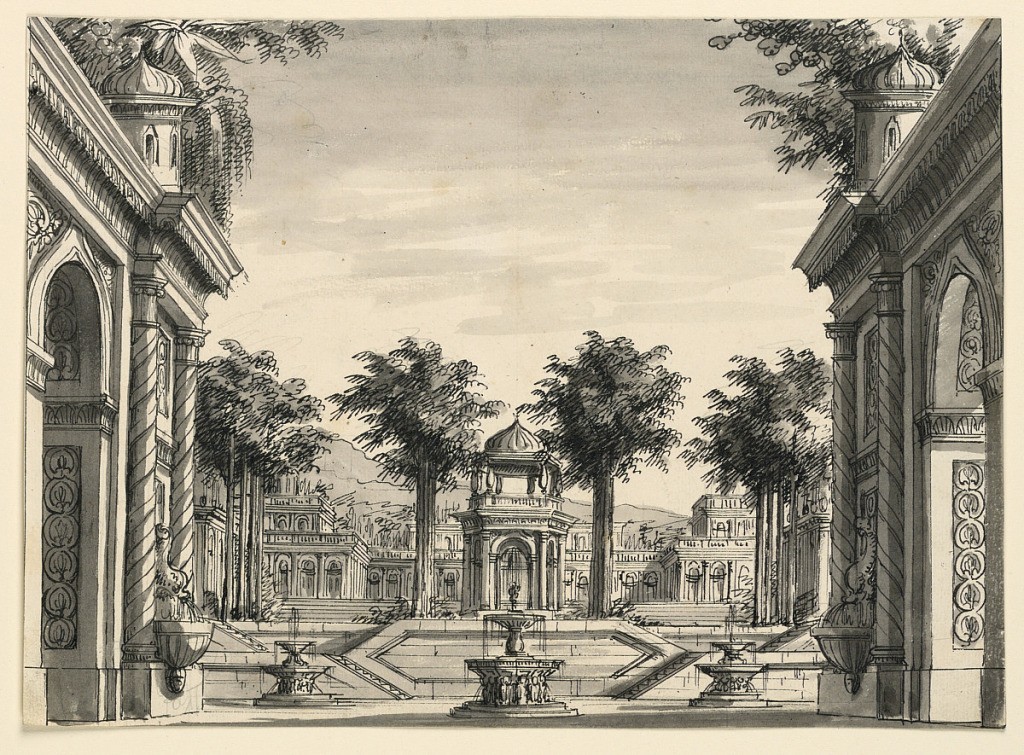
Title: Stage Design, Indian Palace Garden for the Ballet "Genghis Khan" by Luigi Henry
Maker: Romolo Achille Liverani, Italian, 1809 - 1872
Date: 1828
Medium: Pen and black ink, brush and gray wash, graphite on white laid paper
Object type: Drawing
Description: Horizontal rectangle. Indian palace garden with buildings; Ballo by Branbilla.